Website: lowes
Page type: billing-address
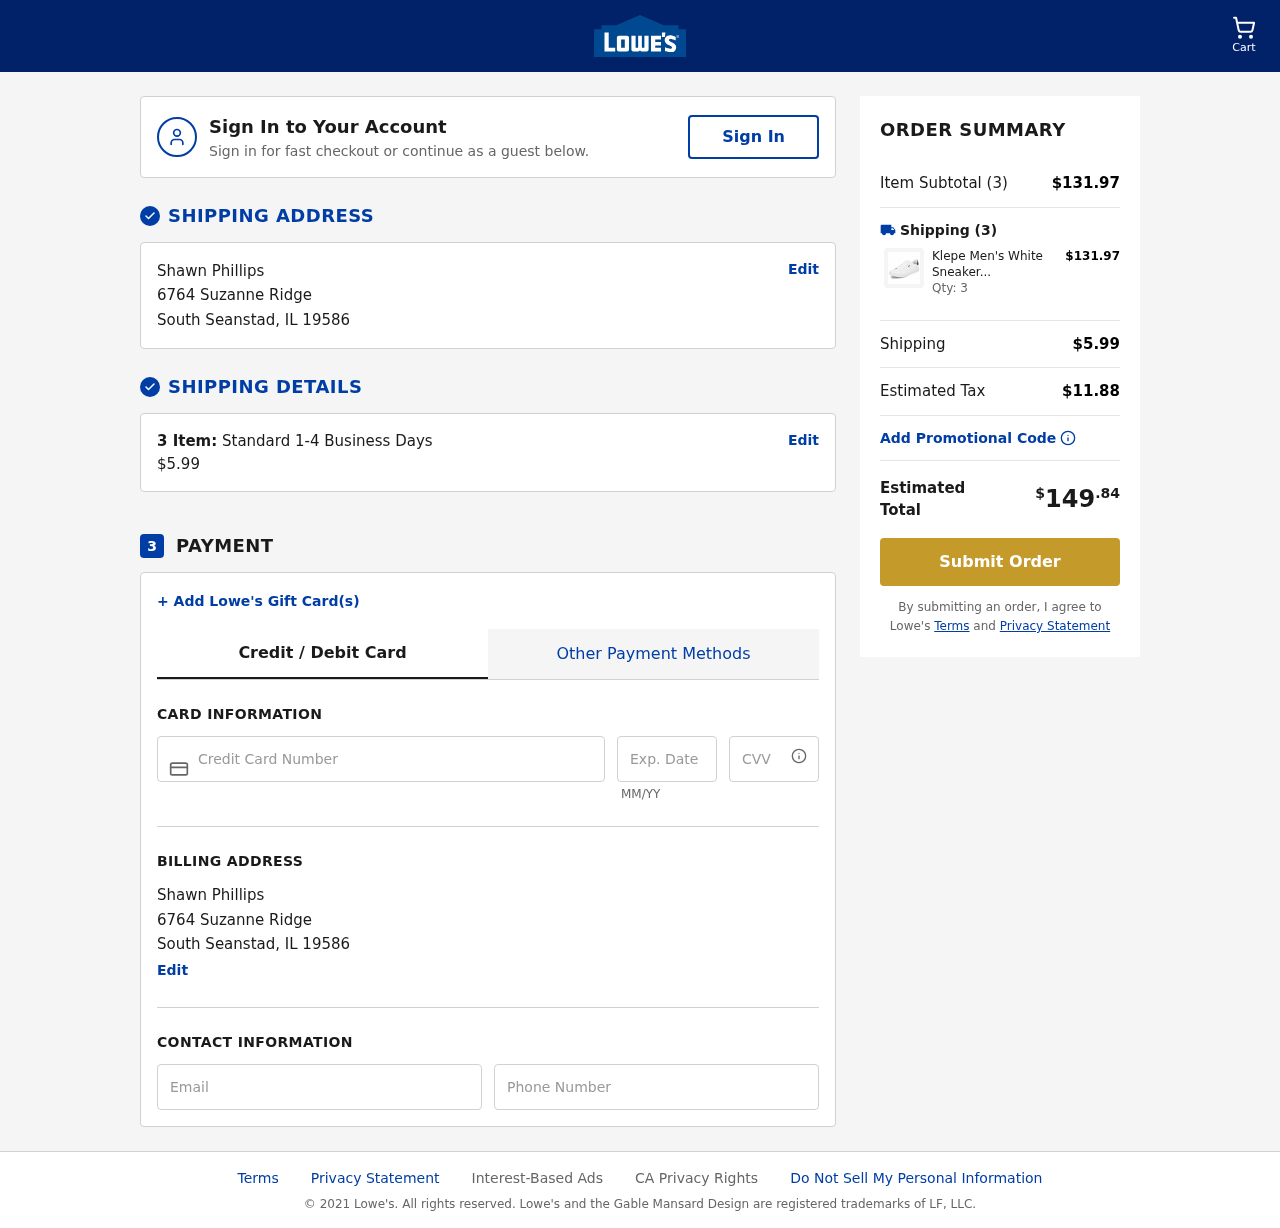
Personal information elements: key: PII_CARD_CVV
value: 8301
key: PII_CARD_EXPIRY
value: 10/29
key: PII_CARD_NUMBER
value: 3783 8648 8293 348
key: PII_CITY
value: South Seanstad
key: PII_EMAIL
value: shawn_phillips@hotmail.com
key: PII_FULLNAME
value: Shawn Phillips
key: PII_PHONE
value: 4975310840
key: PII_POSTCODE
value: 19586
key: PII_STATE_ABBR
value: IL
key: PII_STREET
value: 6764 Suzanne Ridge
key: PII_FULLNAME2
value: Shawn Phillips
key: PII_CITY2
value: South Seanstad
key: PII_STATE_ABBR2
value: IL
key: PII_POSTCODE_FULL
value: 19586
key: PII_POSTCODE_NUMERIC
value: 19586
Product elements: key: PRODUCT1_NAME
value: Klepe Men's White Sneakers- 7 UK (41 EU) (8 US) (A12/WHT)
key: PRODUCT1_PRICE
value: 43.99
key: PRODUCT1_QUANTITY
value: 3
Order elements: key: ORDER_NUM_ITEMS
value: Cart
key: ORDER_NUM_ITEMS
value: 3 Item:
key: ORDER_NUM_ITEMS
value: Item Subtotal (3)
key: ORDER_SHIPPING_COST
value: $5.99
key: ORDER_SUBTOTAL
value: $131.97
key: ORDER_TAX
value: $11.88
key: ORDER_TOTAL
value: $149.84